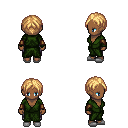
a pixel art fantasy rpg character, female body template, human, dark skin, green robe, metal pants, light blonde parted hairstyle, cloth bracers, white slippers, four views (front, back, left, right), 2x2 character sprite sheet, small pixel art, hard edges, no anti-aliasing